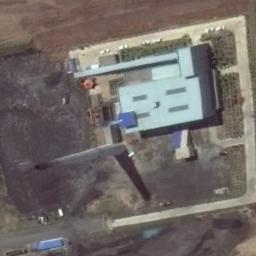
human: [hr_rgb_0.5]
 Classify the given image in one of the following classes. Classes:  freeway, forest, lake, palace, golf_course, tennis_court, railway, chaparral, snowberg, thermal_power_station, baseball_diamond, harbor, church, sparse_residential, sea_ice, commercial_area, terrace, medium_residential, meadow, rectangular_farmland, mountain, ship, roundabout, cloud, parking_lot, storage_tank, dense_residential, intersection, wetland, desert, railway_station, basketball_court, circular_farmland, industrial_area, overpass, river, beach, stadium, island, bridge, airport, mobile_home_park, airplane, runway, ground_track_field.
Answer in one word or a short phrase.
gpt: thermal_power_station